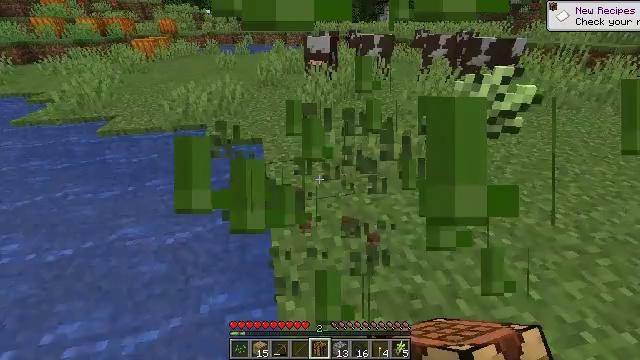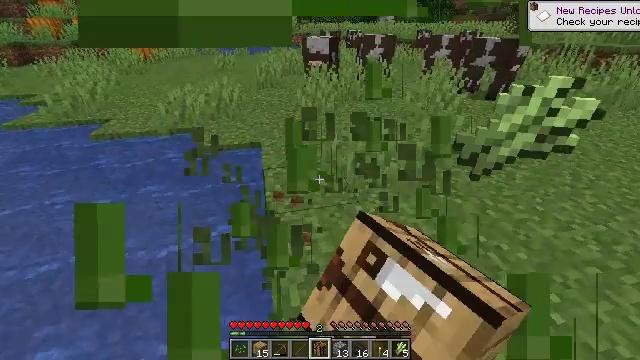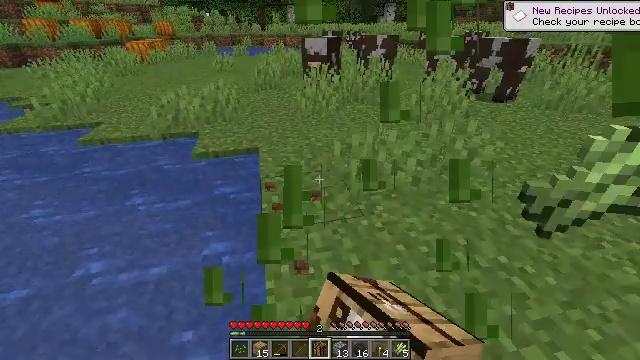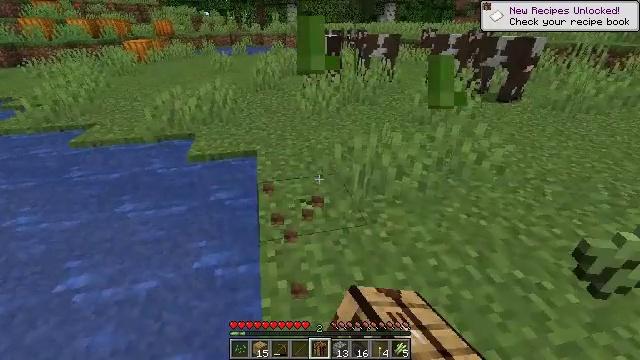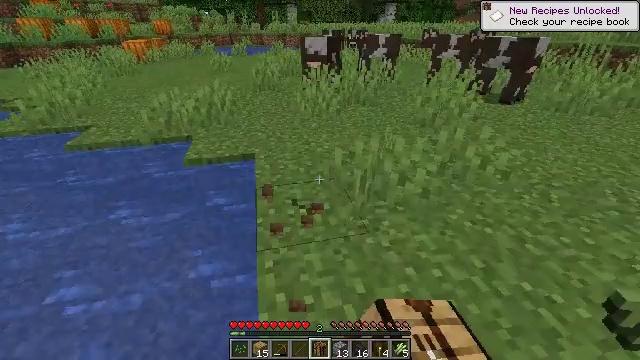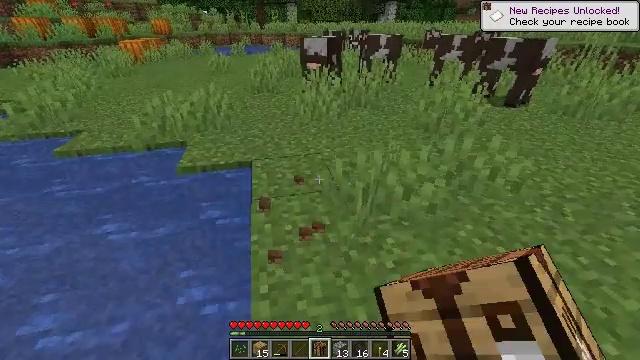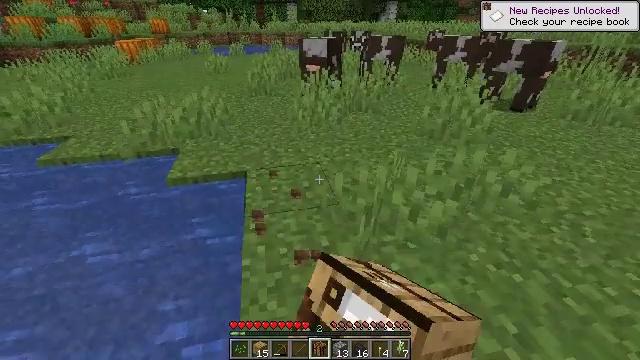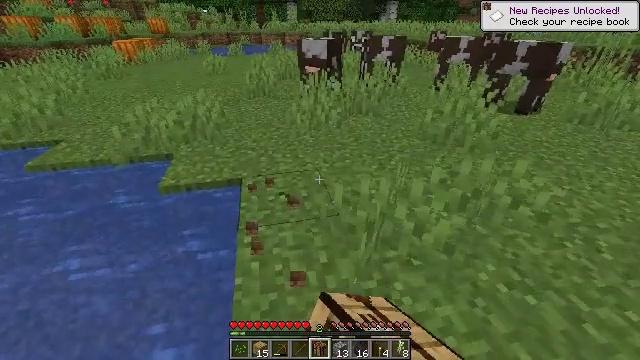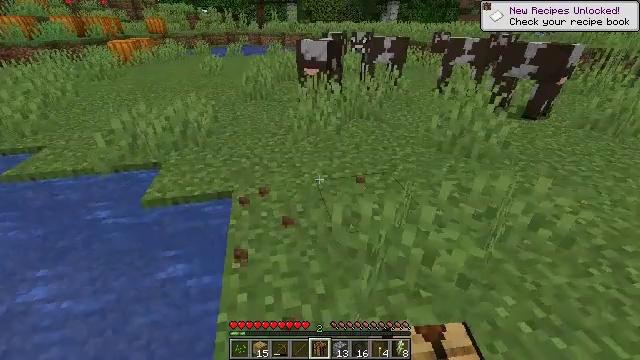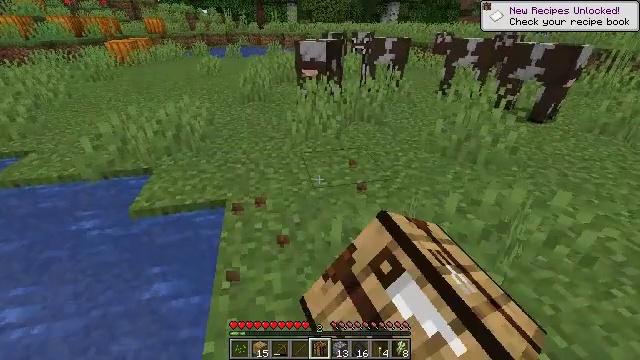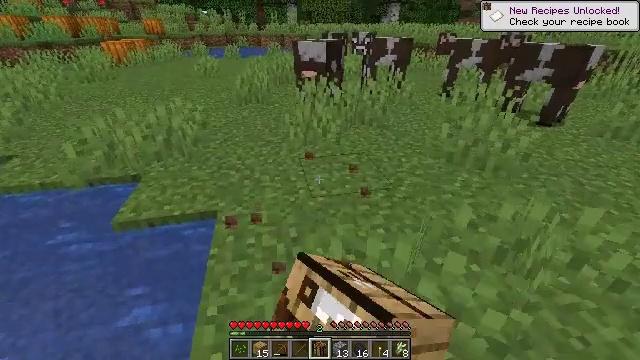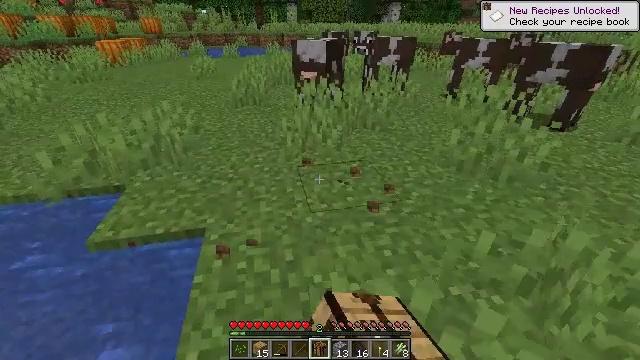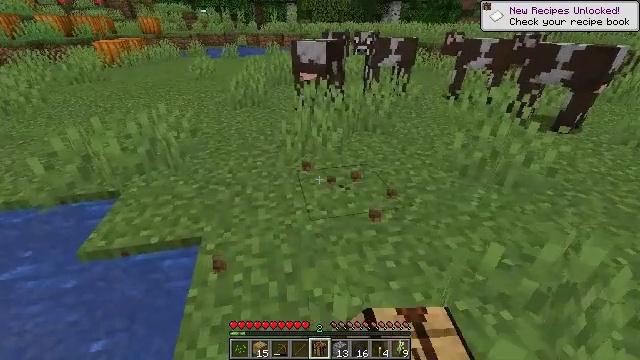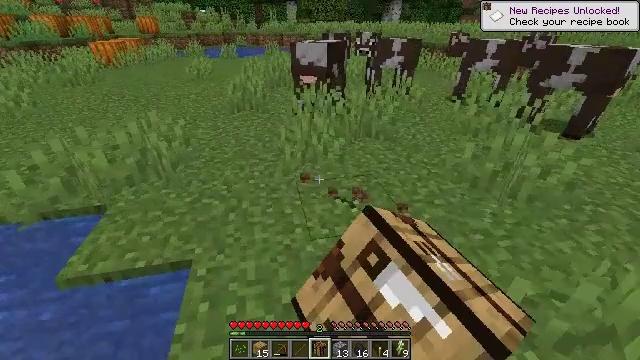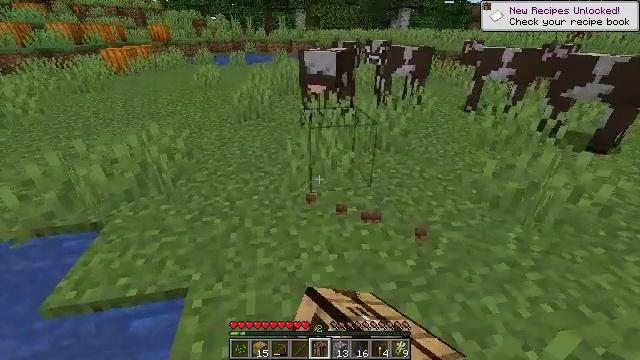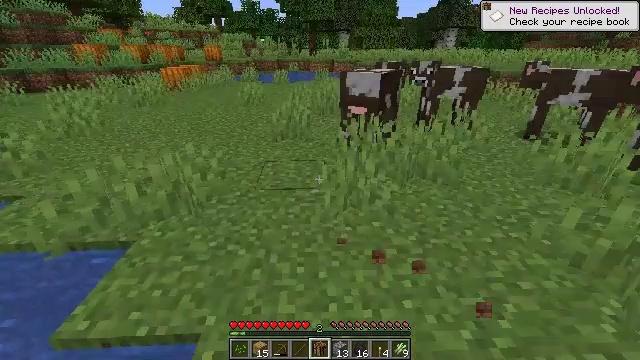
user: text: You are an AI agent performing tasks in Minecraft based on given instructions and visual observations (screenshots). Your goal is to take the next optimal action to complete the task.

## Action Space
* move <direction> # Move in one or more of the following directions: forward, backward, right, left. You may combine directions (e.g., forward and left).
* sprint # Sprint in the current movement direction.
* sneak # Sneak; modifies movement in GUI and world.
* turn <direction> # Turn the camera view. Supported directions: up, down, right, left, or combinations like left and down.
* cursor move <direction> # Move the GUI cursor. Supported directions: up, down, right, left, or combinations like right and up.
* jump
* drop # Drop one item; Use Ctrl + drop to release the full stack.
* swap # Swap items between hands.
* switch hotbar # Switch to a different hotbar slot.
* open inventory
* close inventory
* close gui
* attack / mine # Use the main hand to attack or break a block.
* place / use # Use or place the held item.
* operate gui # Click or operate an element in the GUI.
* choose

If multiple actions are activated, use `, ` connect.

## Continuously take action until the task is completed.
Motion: motion action
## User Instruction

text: Break the pumpkin to collect it.
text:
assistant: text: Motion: move forward, attack / mine
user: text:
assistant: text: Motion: move forward, attack / mine
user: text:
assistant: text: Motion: move forward, attack / mine
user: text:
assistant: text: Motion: move forward, attack / mine
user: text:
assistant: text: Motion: move forward, attack / mine
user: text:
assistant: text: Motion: move forward, attack / mine
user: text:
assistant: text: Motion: move forward, attack / mine
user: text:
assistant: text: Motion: move forward, attack / mine
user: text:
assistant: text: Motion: move forward, attack / mine
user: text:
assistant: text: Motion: move forward, attack / mine
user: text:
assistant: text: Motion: move forward, attack / mine
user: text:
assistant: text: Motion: move forward, attack / mine
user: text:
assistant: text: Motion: move forward, attack / mine
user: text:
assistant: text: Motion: move forward, turn left and up
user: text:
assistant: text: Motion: move forward, turn left and up
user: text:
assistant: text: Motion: move forward, turn left and up
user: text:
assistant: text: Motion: move forward, turn left
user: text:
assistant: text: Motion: move forward
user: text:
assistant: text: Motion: move forward
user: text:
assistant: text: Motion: move forward, turn left
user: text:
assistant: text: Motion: move forward, turn left
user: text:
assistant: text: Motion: move forward
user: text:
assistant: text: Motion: move forward, turn left
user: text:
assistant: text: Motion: move forward, turn left
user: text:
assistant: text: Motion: move forward, turn left
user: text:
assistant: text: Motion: move forward, turn left
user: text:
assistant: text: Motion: move forward, turn left
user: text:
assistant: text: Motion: move forward
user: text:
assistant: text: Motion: move forward
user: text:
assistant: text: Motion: move forward